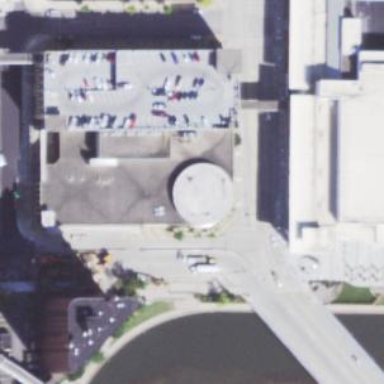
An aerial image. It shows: Public library building.